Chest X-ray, AP view. Patient: 53 years old, sex F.
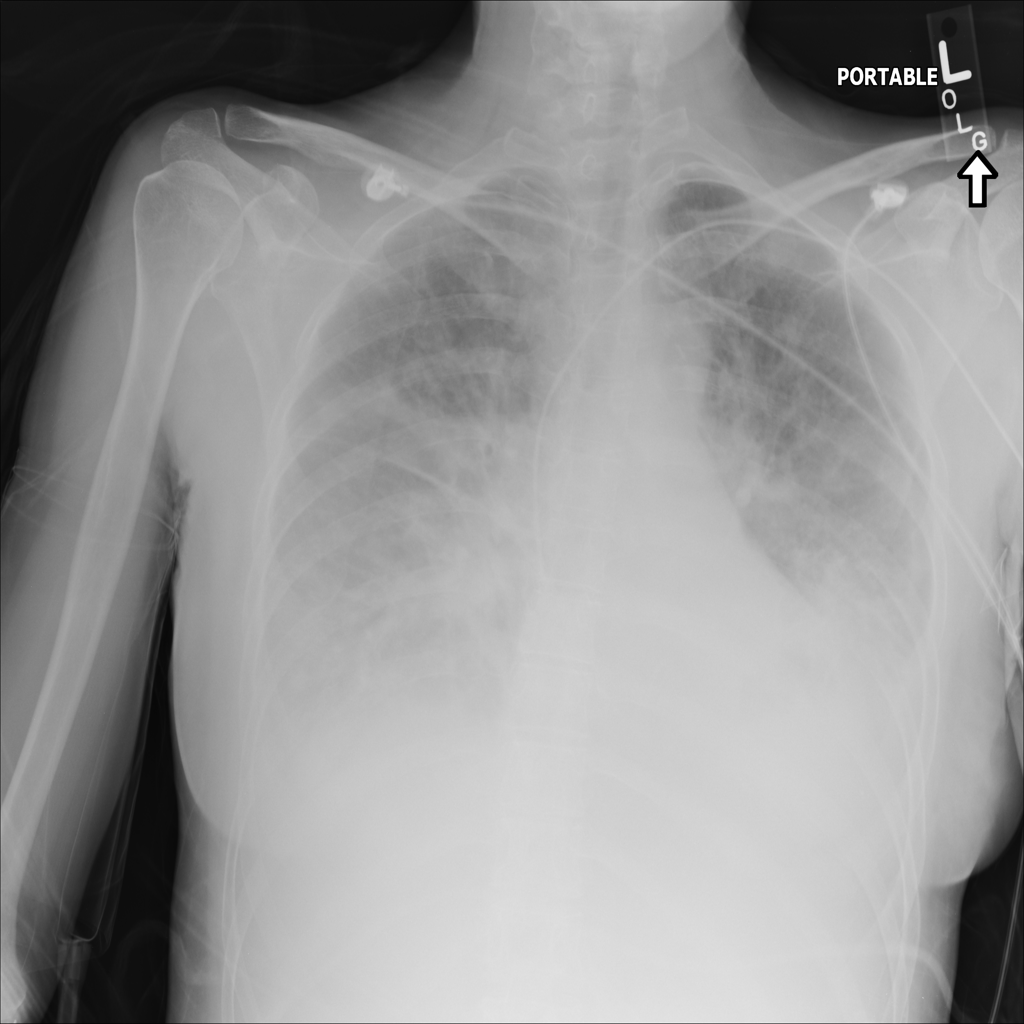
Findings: Edema, Effusion